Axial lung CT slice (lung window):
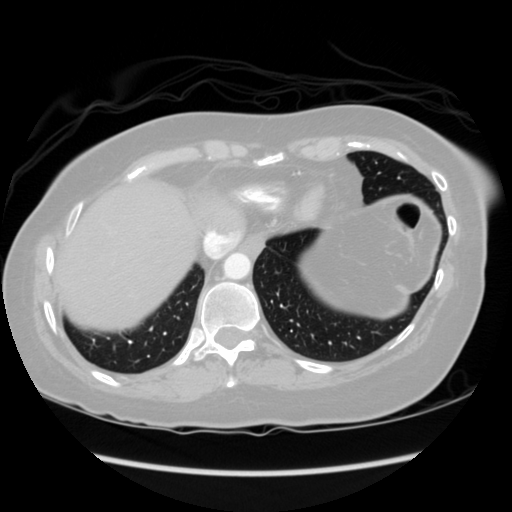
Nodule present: no